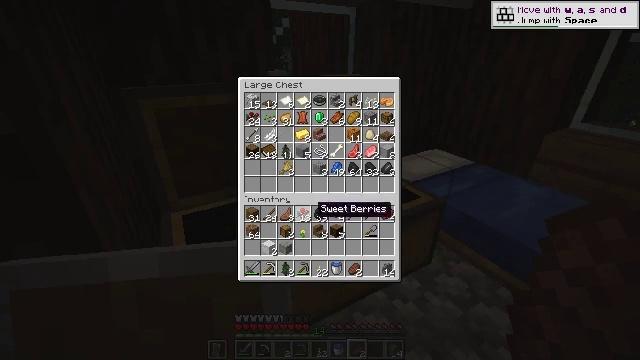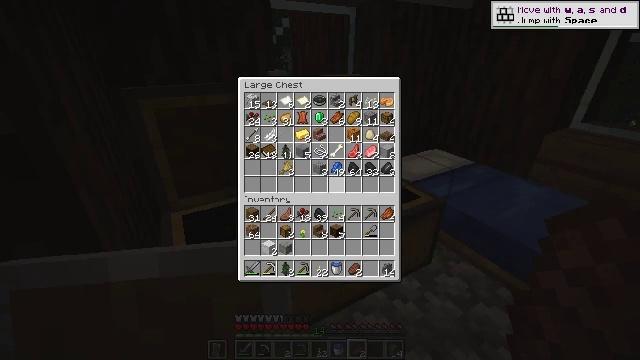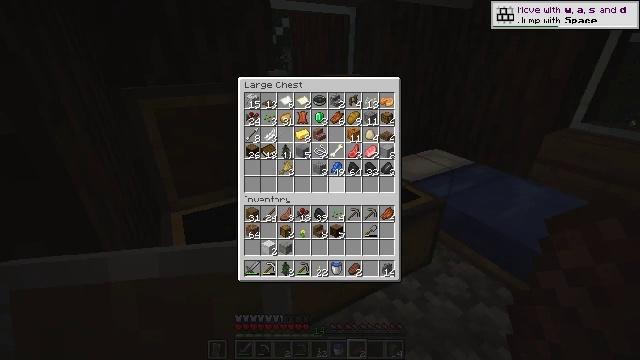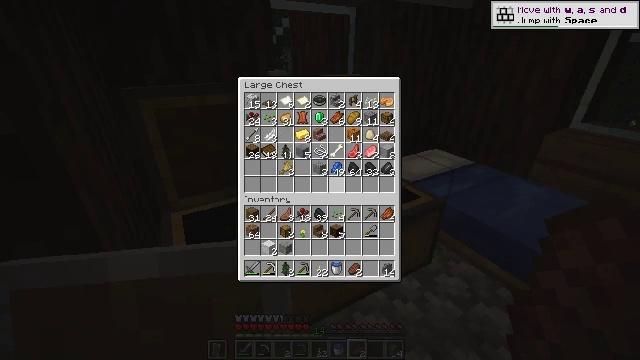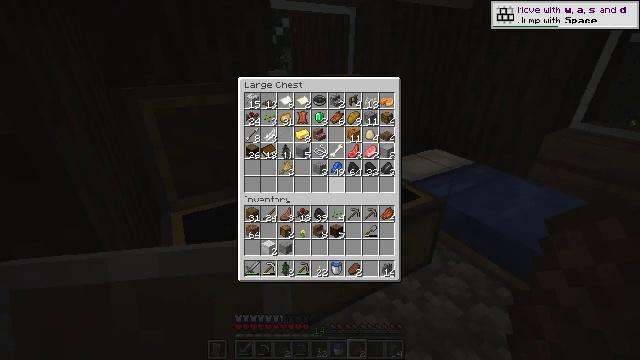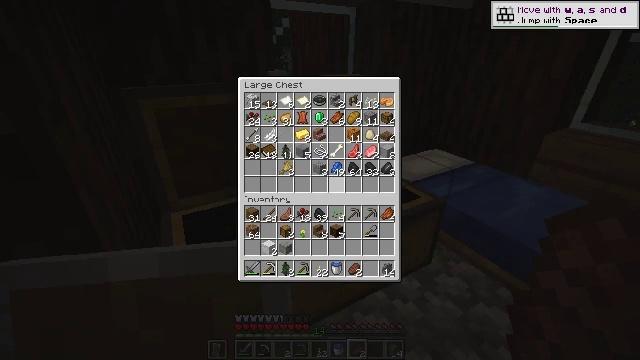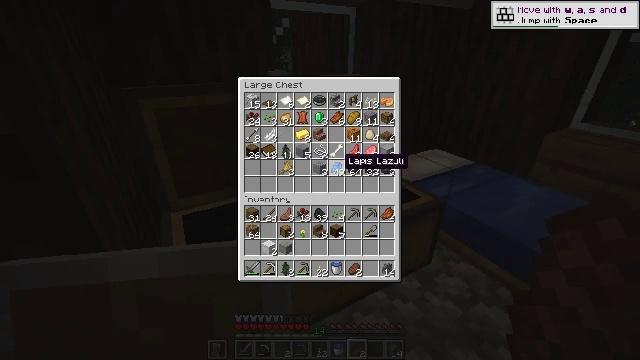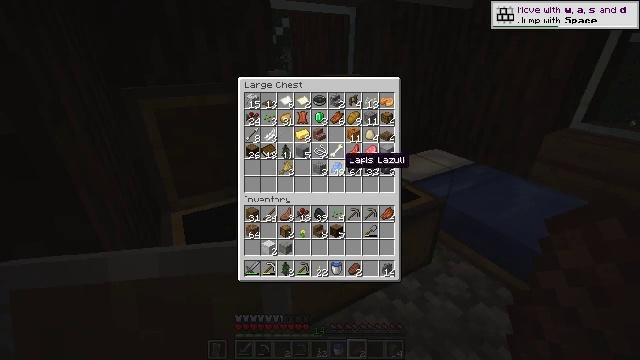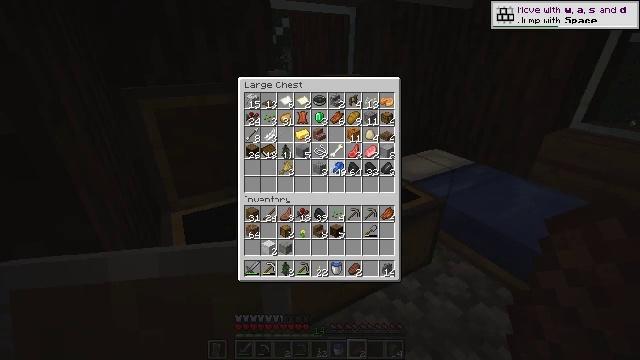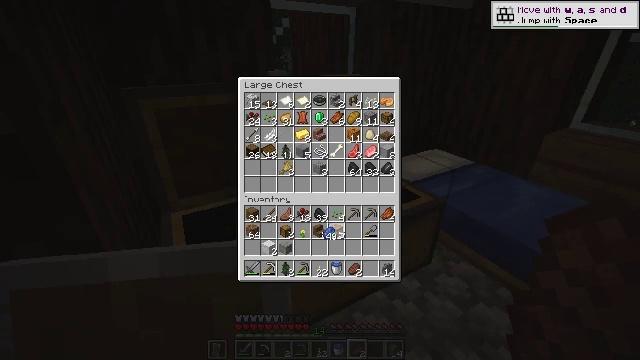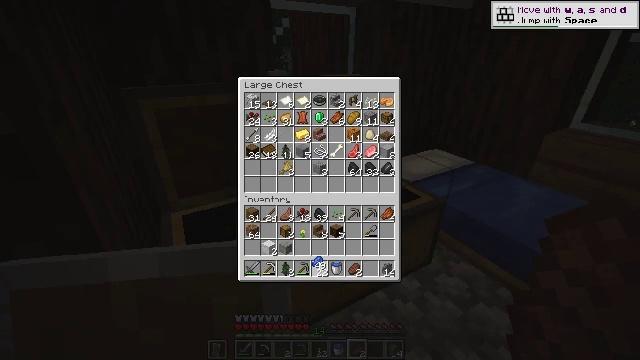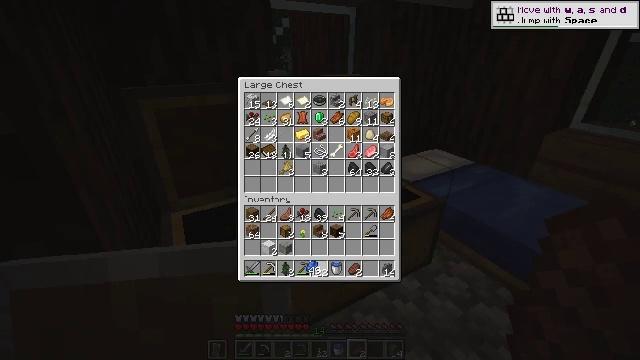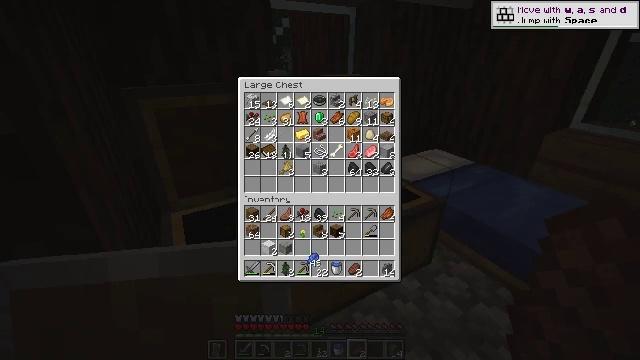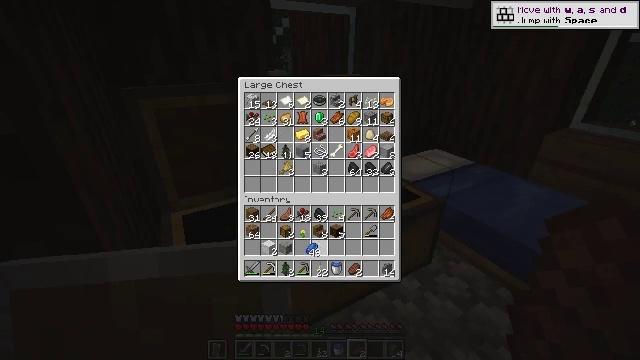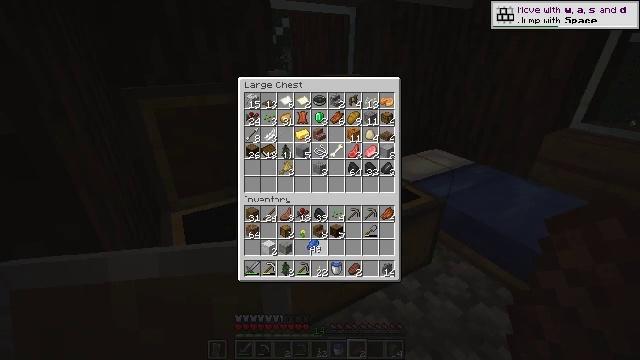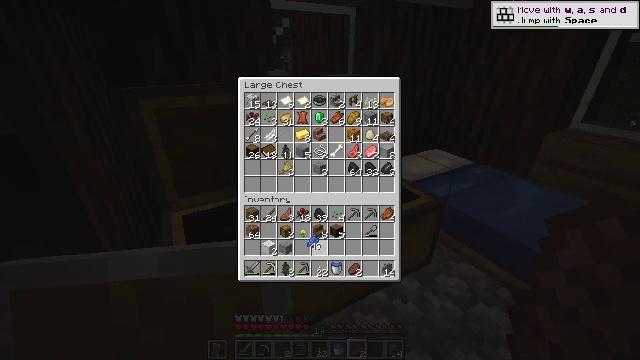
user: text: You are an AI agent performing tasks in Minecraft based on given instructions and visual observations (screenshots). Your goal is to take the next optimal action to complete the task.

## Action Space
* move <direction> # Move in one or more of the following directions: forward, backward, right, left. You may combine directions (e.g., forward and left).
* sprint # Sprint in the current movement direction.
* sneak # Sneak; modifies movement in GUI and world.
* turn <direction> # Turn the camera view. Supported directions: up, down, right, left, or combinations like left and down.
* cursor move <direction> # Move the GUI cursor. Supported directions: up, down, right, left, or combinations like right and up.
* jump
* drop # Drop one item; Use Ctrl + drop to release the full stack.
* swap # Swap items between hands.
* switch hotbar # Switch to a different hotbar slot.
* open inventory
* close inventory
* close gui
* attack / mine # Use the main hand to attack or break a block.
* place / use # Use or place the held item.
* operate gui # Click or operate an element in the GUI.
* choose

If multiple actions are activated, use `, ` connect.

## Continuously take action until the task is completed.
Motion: motion action
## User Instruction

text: Convert materials into blue dye using a crafting table.
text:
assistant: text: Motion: cursor move right and up
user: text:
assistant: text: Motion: no_op
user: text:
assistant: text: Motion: no_op
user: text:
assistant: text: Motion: cursor move left and down
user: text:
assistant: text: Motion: cursor move up
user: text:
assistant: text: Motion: cursor move up
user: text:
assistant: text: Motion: no_op
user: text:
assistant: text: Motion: operate gui
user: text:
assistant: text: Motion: cursor move left and down
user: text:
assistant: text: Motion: cursor move left and down
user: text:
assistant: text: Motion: no_op
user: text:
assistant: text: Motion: cursor move up
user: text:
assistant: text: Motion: cursor move up
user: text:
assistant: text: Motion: no_op
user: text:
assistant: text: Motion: no_op
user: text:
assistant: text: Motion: no_op
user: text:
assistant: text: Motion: no_op
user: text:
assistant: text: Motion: cursor move right
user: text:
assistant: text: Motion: choose
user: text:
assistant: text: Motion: choose
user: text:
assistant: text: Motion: no_op
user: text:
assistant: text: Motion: no_op
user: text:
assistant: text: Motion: no_op
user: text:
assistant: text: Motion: no_op
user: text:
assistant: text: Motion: cursor move up
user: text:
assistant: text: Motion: cursor move right and up
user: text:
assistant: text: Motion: cursor move up
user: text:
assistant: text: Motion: no_op
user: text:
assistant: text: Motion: cursor move down
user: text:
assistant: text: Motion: cursor move left and down